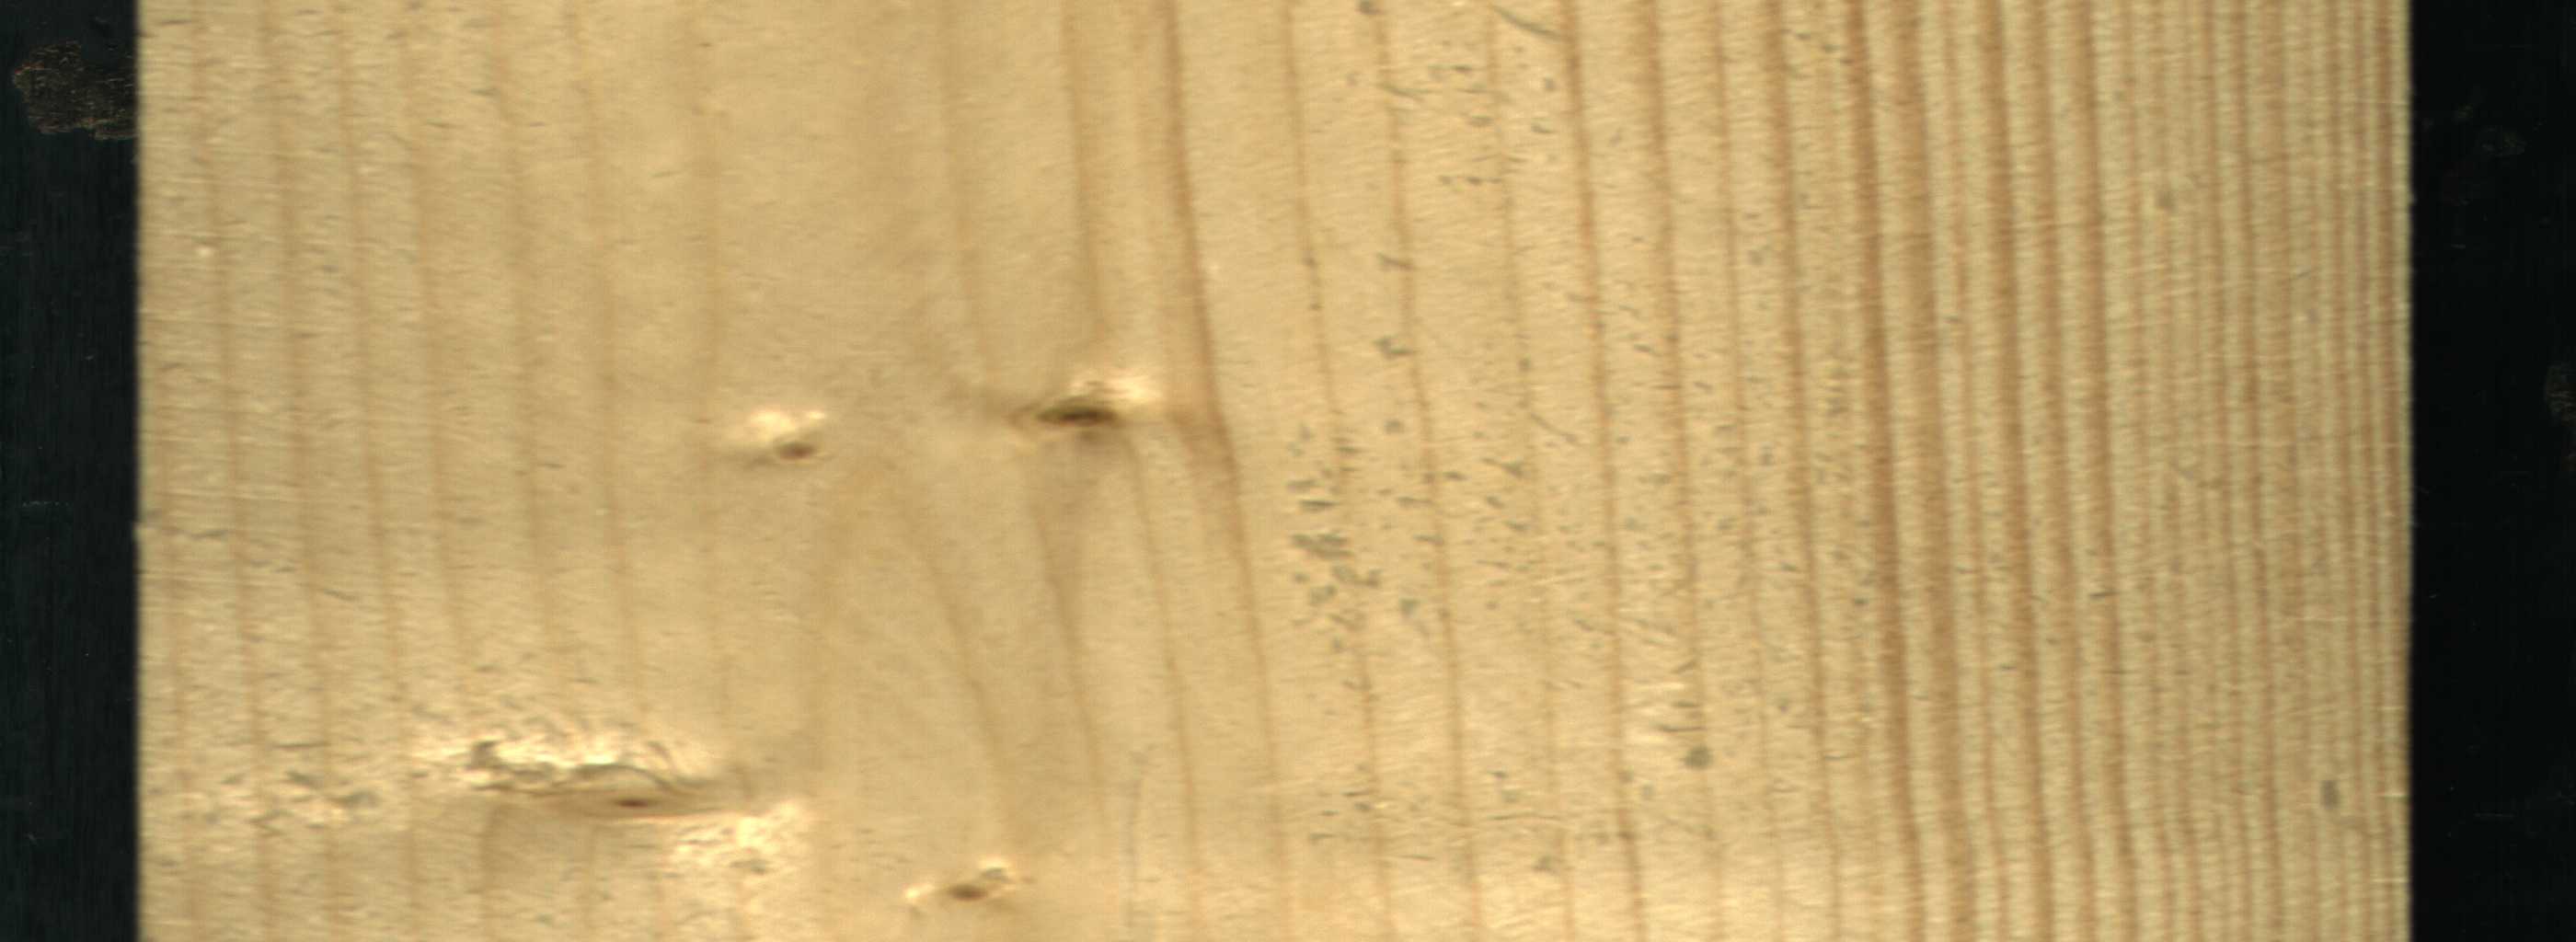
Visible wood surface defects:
Live_Knot
Live_Knot